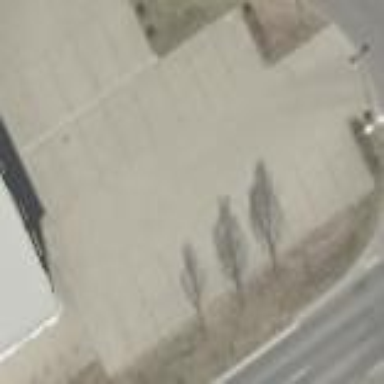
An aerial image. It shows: Parking area with paving stones surface.